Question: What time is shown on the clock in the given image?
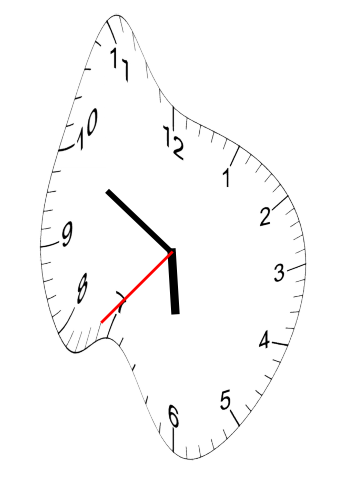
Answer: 05:49:37